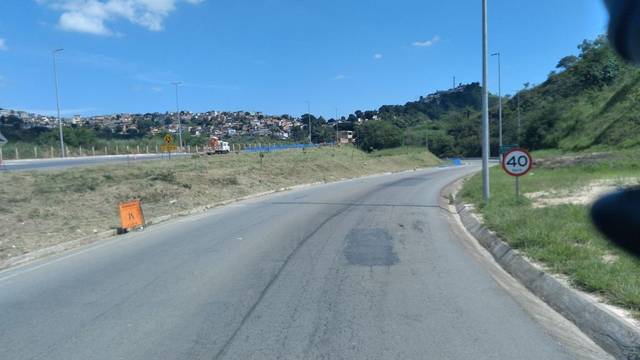
Region: Brazil
Coordinates: -19.871, -43.886